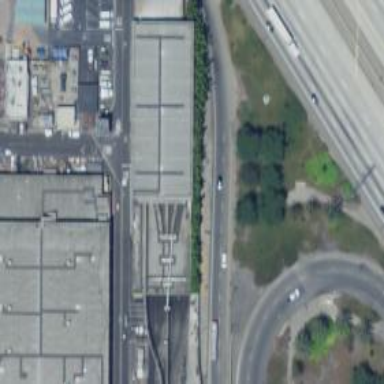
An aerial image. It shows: Monorail bridge leading to yard service area.